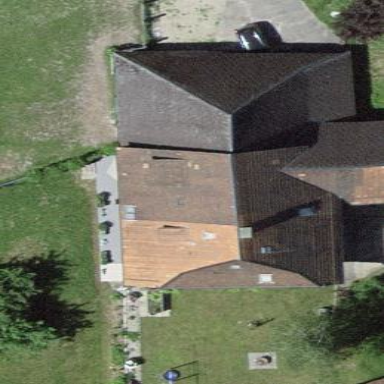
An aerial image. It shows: Farm building.